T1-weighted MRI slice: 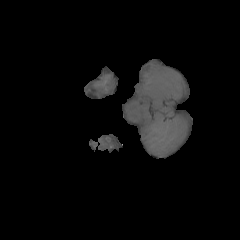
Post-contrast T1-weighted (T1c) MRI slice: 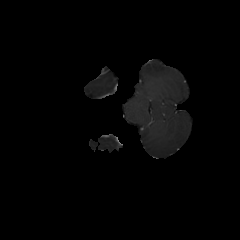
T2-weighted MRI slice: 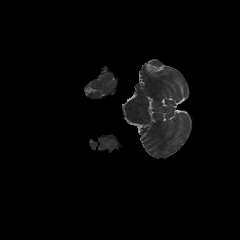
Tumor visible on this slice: yes